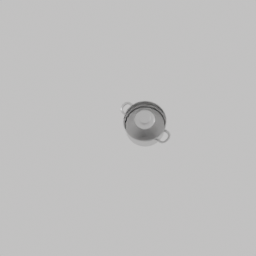
Label: tools